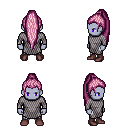
a pixel art fantasy rpg character, male body template, dark elf, purple skin, chain mail, white pants, pink extra-long topknot hairstyle, maroon shoes, four views (front, back, left, right), 2x2 character sprite sheet, small pixel art, hard edges, no anti-aliasing